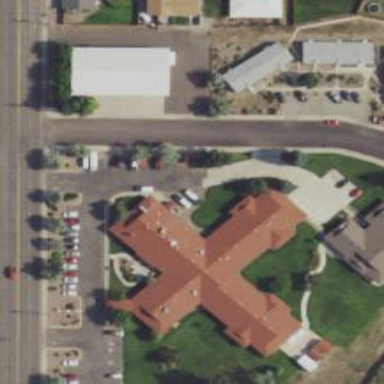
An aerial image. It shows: Building.